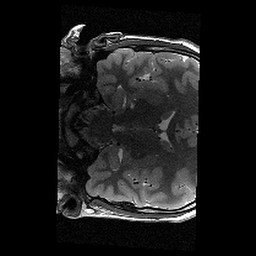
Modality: T2w
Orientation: coronal
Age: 11
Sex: male
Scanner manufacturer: siemens
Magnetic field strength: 3 T
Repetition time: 9.23 s
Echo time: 0.067 s